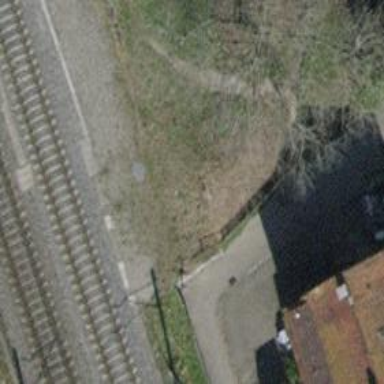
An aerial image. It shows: Abandoned railway spur with one track.